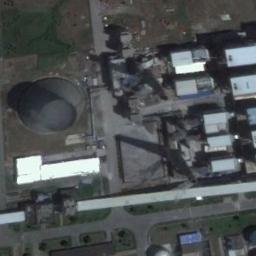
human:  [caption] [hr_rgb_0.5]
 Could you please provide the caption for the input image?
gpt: In the thermal power plant there are plants and machinery, and a cooling tower is steaming .

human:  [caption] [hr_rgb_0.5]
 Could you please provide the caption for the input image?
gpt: The thermal power station is on the grass next to some buildings with white mist above .

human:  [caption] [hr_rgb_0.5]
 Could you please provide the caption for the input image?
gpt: There are two thermal power stations, and the left one is emitting smoke .

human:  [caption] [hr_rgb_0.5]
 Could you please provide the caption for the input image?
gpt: Many buildings of different shapes are next to the thermal power station .

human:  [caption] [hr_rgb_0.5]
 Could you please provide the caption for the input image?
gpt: There are some buildings and a chimney on the thermal power station .